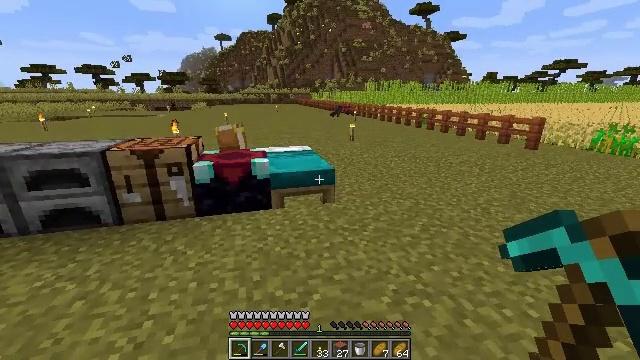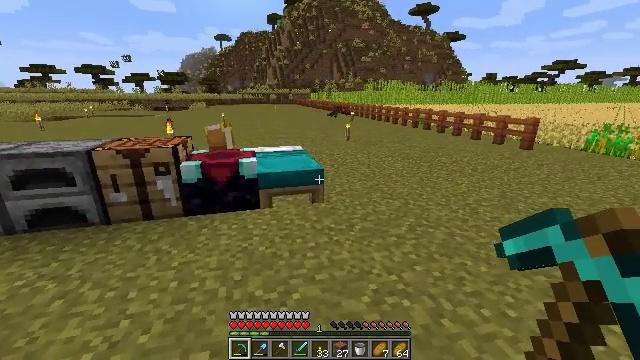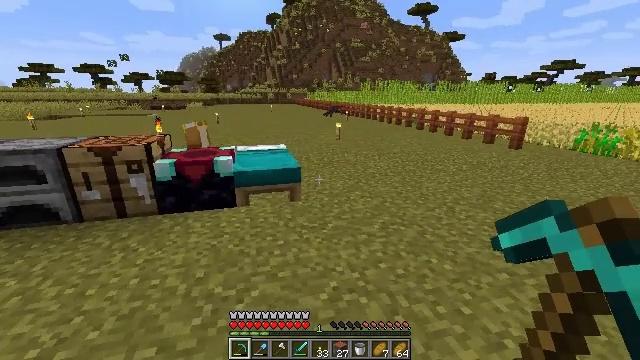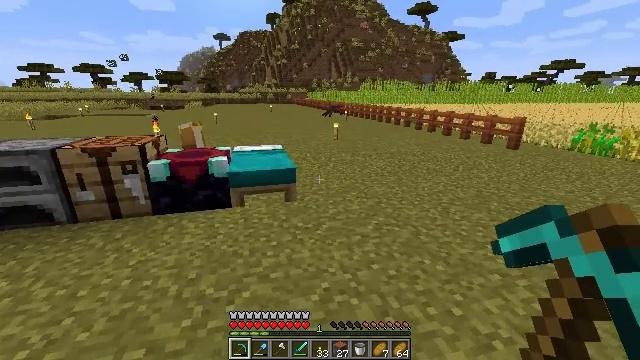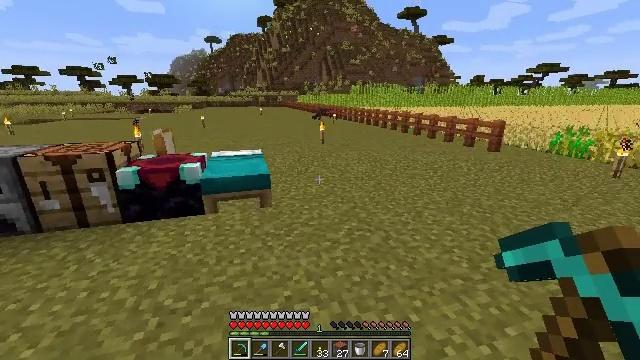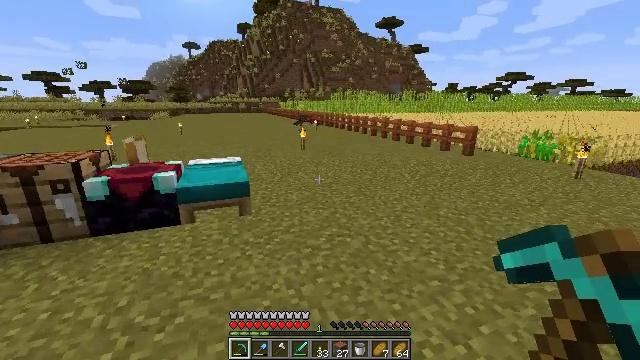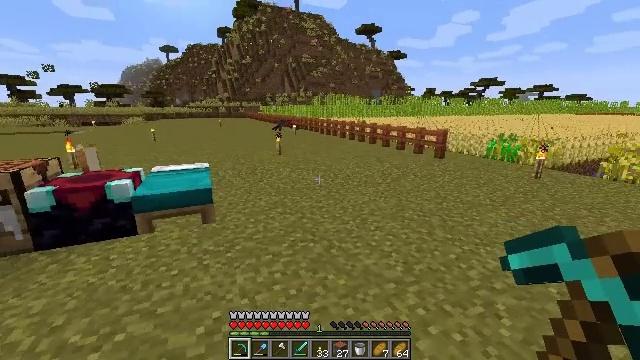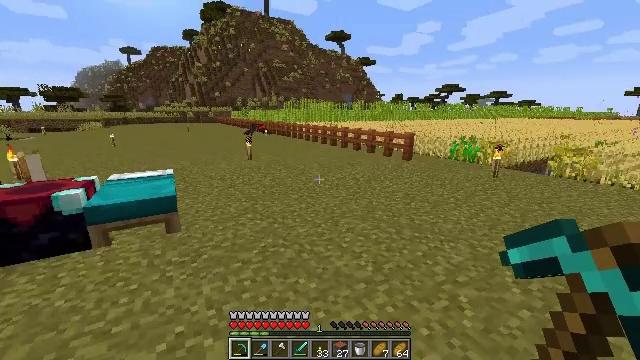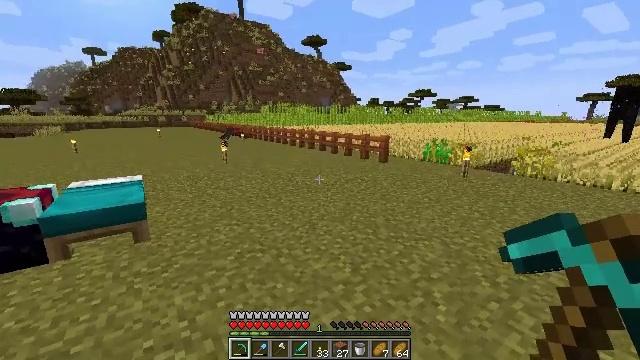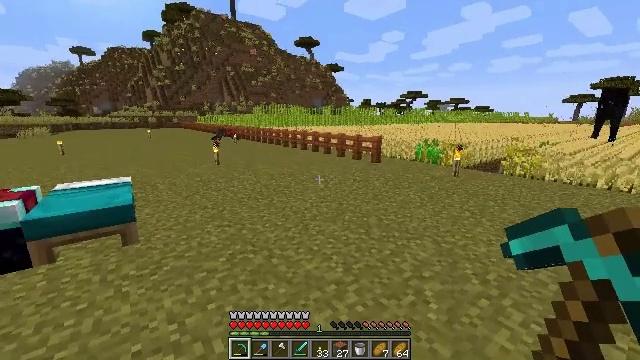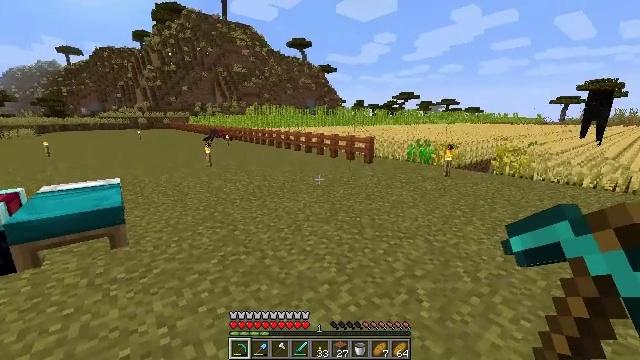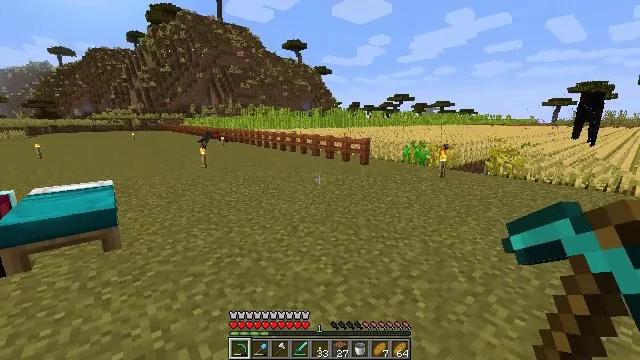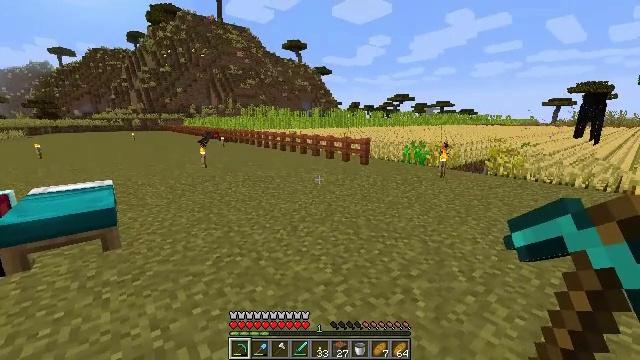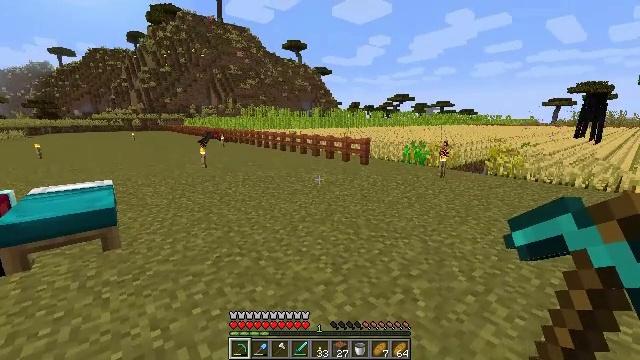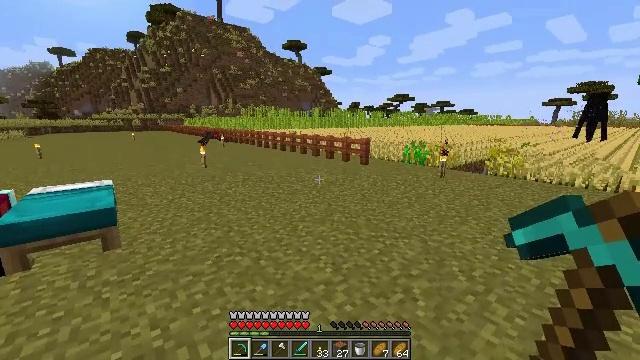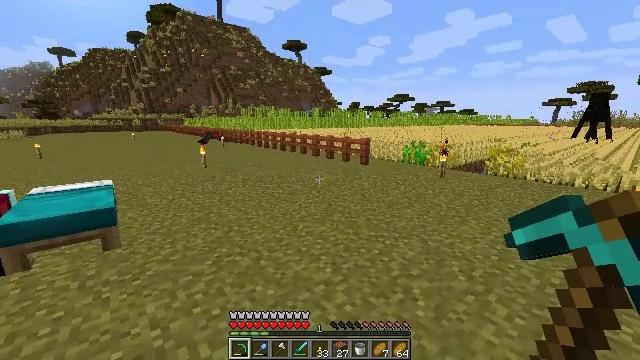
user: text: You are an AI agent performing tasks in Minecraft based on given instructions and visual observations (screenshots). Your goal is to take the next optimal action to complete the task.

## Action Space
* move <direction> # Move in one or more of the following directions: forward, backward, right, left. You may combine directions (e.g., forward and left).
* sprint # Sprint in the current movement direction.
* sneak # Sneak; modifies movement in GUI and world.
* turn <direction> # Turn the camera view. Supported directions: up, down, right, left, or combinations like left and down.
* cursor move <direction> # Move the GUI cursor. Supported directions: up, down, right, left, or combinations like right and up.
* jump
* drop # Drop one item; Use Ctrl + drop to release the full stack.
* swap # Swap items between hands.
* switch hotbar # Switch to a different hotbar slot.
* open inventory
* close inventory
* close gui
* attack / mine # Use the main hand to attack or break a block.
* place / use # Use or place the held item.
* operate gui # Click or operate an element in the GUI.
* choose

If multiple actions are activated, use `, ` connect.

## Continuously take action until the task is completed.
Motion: motion action
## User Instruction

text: Remove a furnace from the inventory.
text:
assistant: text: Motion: move right
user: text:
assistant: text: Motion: move right
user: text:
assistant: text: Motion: move right
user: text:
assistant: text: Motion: move right, turn right
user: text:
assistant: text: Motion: move right, turn right and up
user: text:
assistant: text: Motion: turn right
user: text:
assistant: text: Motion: turn right
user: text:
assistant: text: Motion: turn right
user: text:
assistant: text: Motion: turn right
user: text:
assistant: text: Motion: turn right
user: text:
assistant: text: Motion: no_op
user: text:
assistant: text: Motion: no_op
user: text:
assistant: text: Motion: no_op
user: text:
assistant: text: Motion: no_op
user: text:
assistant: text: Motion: no_op
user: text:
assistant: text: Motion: no_op
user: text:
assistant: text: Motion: no_op
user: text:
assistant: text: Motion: no_op
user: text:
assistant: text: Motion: no_op
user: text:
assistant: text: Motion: no_op
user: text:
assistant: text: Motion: no_op
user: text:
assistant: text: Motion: no_op
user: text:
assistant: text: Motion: no_op
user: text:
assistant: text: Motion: no_op
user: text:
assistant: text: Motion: no_op
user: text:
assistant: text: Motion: no_op
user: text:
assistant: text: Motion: no_op
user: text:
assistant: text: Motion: no_op
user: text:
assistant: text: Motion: no_op
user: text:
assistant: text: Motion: no_op